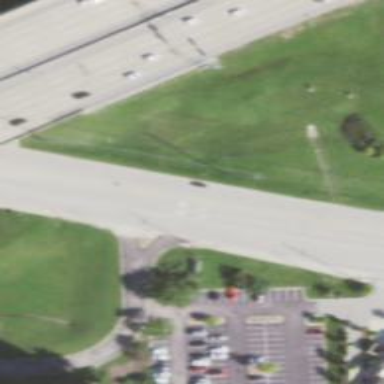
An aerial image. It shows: Footway that serves as traffic island.